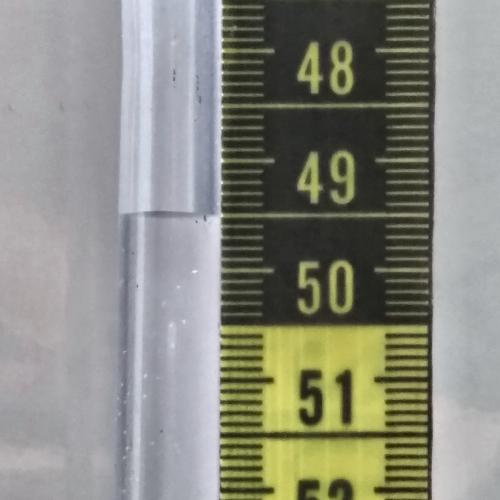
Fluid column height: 49.5 cm